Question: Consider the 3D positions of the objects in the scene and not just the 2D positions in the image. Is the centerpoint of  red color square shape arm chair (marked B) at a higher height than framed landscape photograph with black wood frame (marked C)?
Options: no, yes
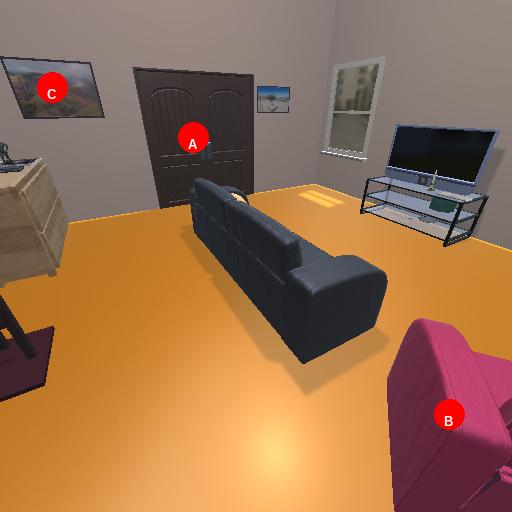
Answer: no